Question: I'm using CodeIgniter and I'm trying to populate a '<table>' and just getting the same row 4 times.
My model:
'''
$sql2=
"SELECT *
FROM puntos
WHERE checklist_idchecklist='$idchecklist'";
$qry2=$this->db->query($sql2);
$puntos=$qry2->row();
return $puntos
'''
This query returns 2 arrays of 4 attributes each, i tested it doing the SQL query on phpmyadmin.
My controller:
'''
function verpuntos() {
$this->load->model('checklistm');
$puntos=$this->checklistm->obtenerpuntos();
$this->load->view('plantilla/headerguardia');
$this->load->view('checklist/lista', $puntos);
$this->load->view('plantilla/footer');
}
'''
My view:
'''
$punto=array(
'descripcion' => $descripcion,
'lugar' => $lugar,
'tipo' => $tipo,
'urgencia' => $urgencia);
<table class="table">
<thead>
<tr>
<th>Descripcion</th>
<th>Lugar</th>
<th>Tipo</th>
<th>Urgencia</th>
</tr>
</thead>
<tbody>
<?php foreach($punto as $row) {
echo '<tr>';
echo '<td>'.$descripcion.'</td>';
echo '<td>'.$lugar.'</td>';
echo '<td>'.$tipo.'</td>';
echo '<td>'.$urgencia.'</td>';
echo '</tr>';
}
?>
<tbody>
</table>
'''
And this is what I'm getting, the same row 4 times:

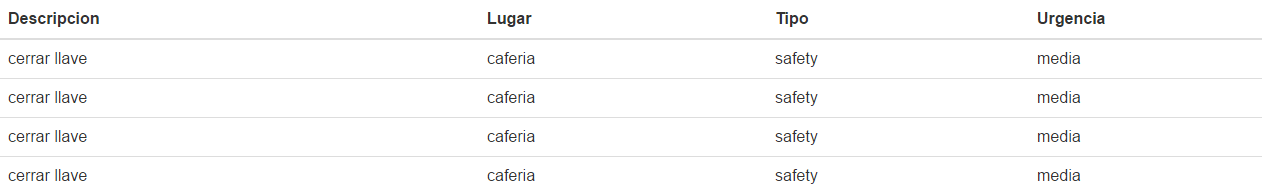
Answer: In codeigniter 'row()' fetch the first row in object format.'$puntos=$qry2->row();' This statement fetch only first row of your fetched data in object fromat. SO no need to use foreach loop. Just try like this..
'''
echo '<tr>';
echo '<td>'.$puntos->descripcion.'</td>';
echo '<td>'.$puntos->lugar.'</td>';
echo '<td>'.$puntos->tipo.'</td>';
echo '<td>'.$puntos->urgencia.'</td>';
echo '</tr>';
'''
For more see here <URL>